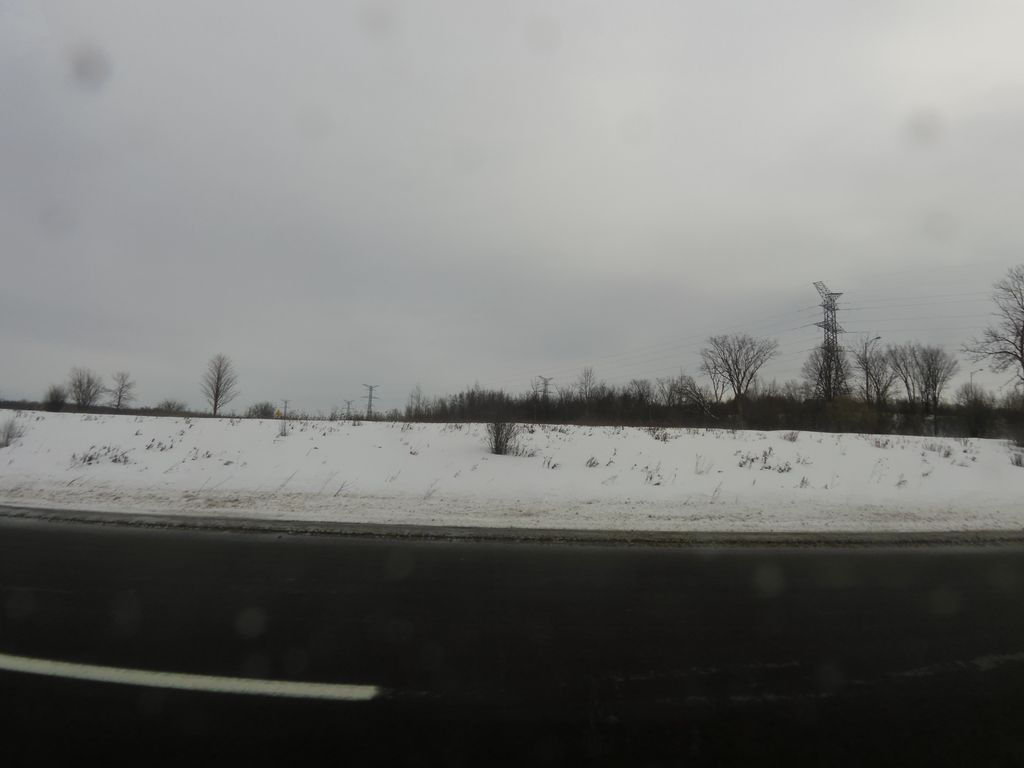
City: ottawa-gatineau